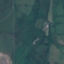
Label: Pasture